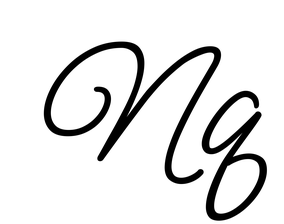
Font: MeowScript-Regular